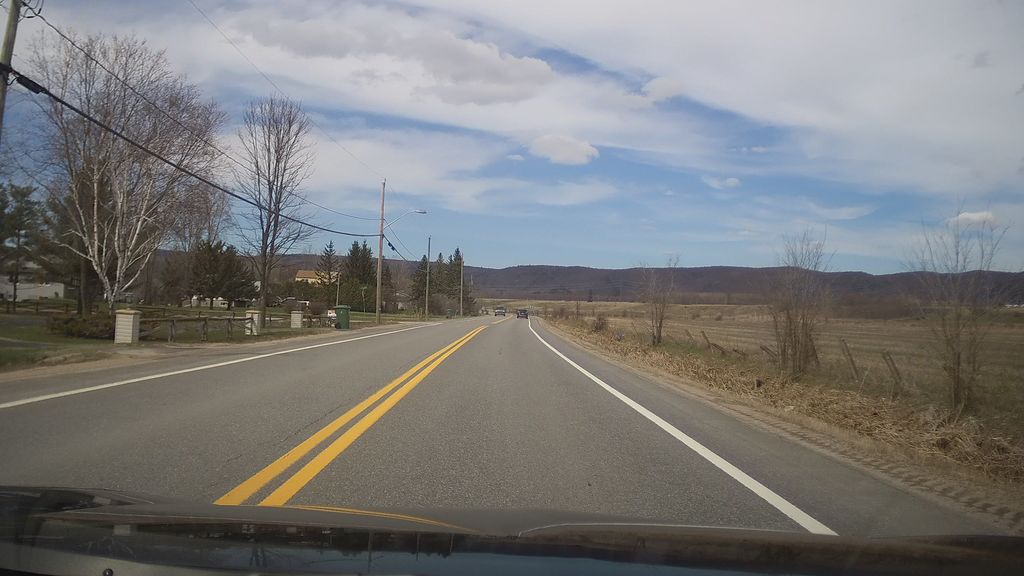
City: ottawa-gatineau